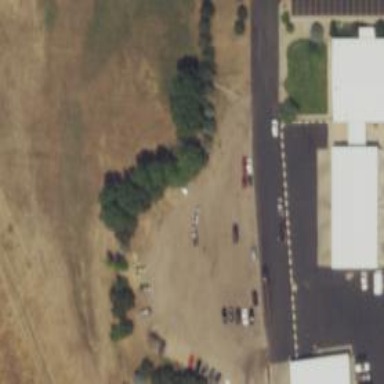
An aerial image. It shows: Parking area with dirt surface.